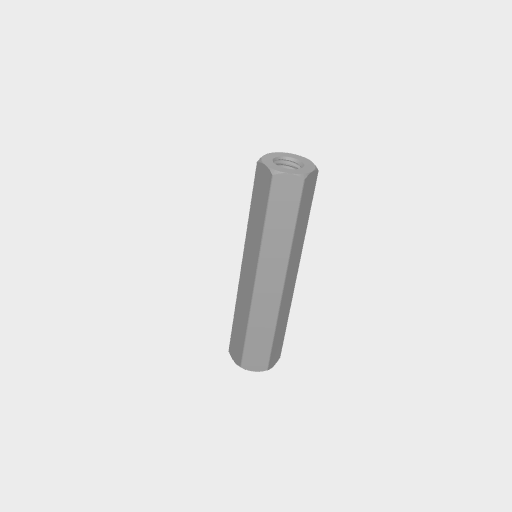
Part: Standoff8RID32